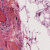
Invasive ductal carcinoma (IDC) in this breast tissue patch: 0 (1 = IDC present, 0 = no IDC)